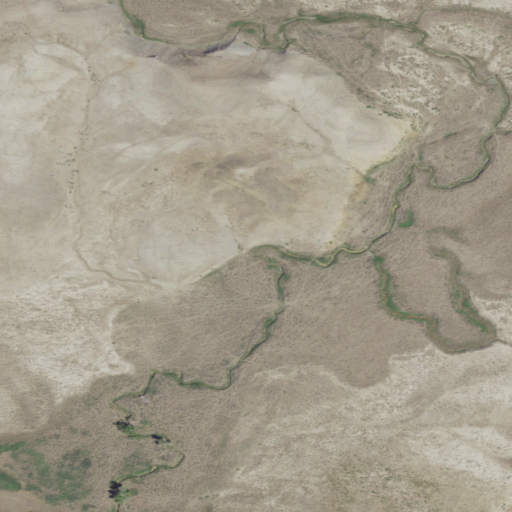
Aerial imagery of valley in Montana named Harts Coulee containing grassland and shrub